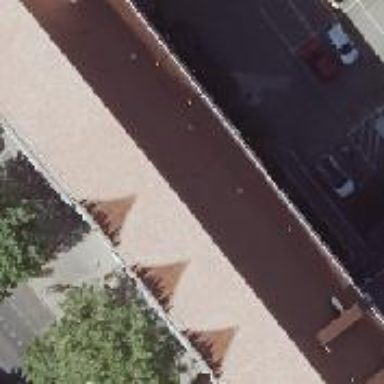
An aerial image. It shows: Building that serves as library.